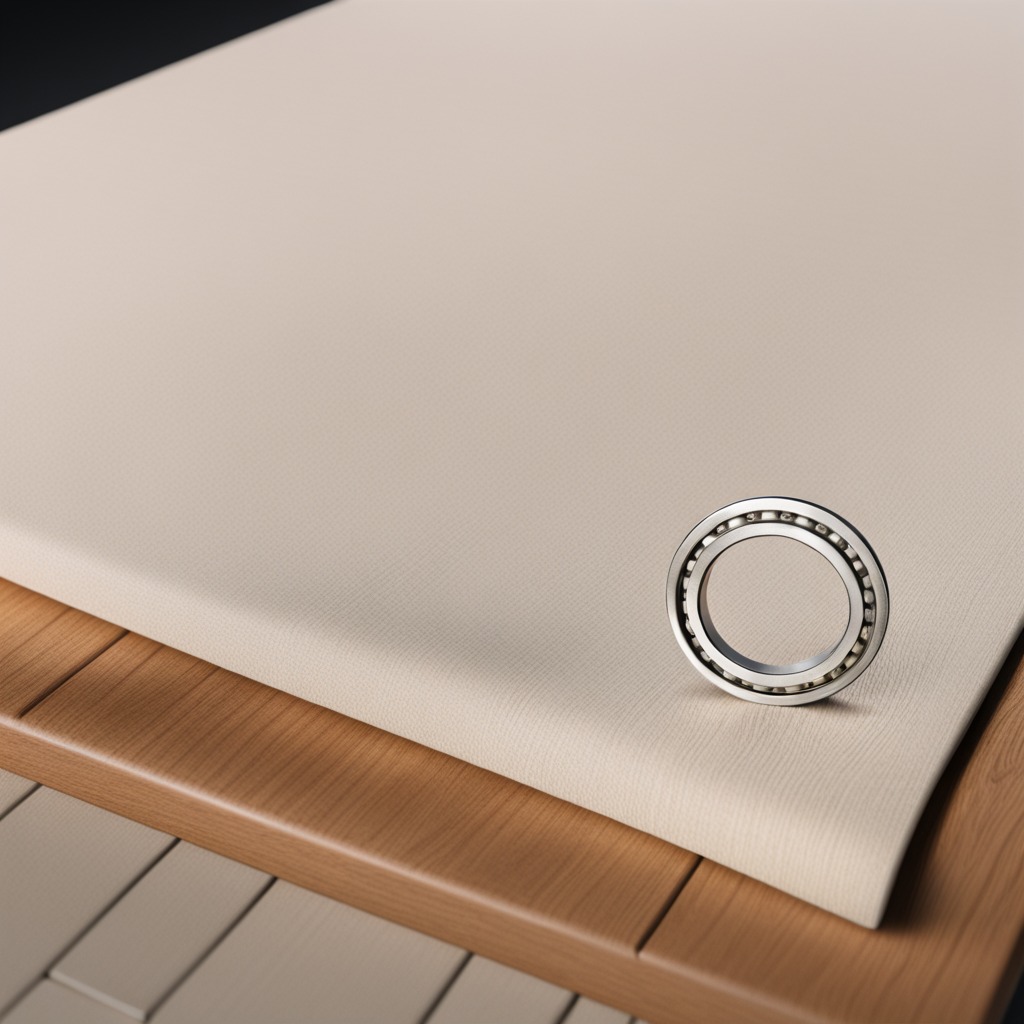
A metal ball bearing is lying on the wooden table.